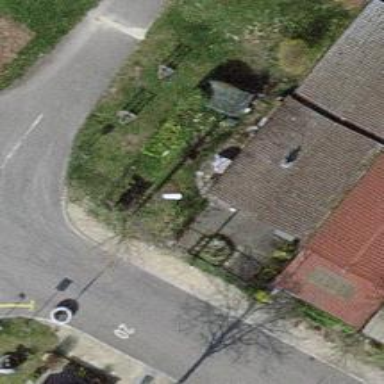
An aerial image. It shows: Bungalow.